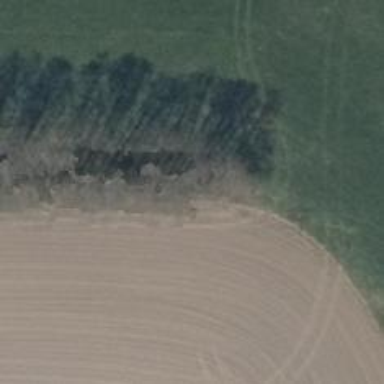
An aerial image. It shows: Row of trees in natural setting.